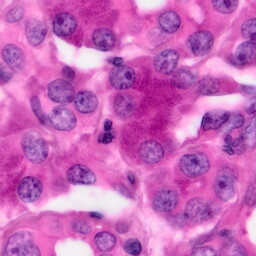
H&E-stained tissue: Pancreatic